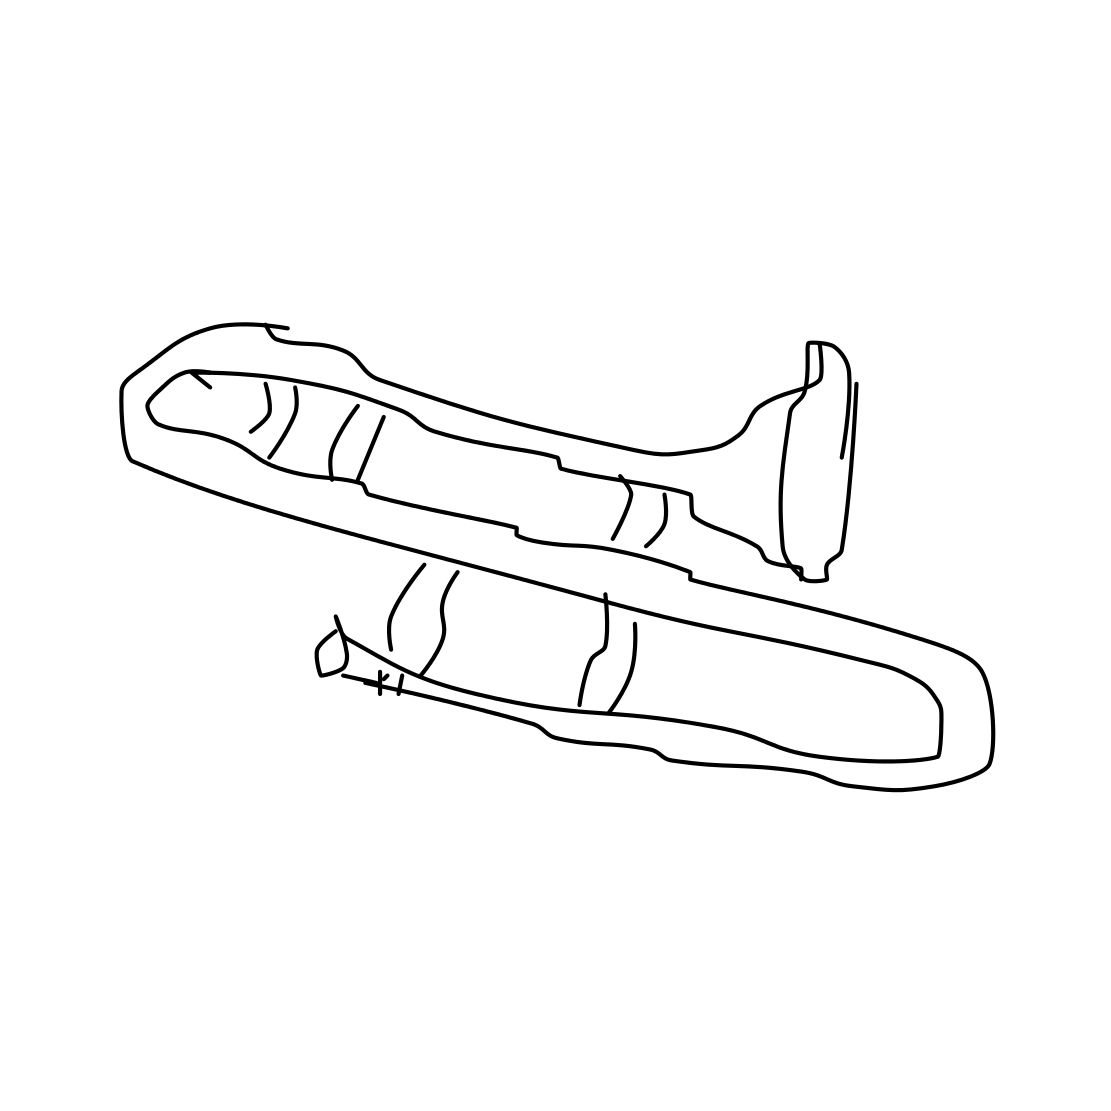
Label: trombone